Question: SQL Server 2008
SQL Query displays IP address if present
'''
SELECT [IP_ADDR1_TEXT], COUNT(distinct [IP_ADDR1_TEXT]) as Instances
FROM sem_computer, [dbo].[V_SEM_COMPUTER]
WHERE sem_computer.COMPUTER_ID = [dbo].[V_SEM_COMPUTER].COMPUTER_ID
AND [IP_ADDR1_TEXT] = '10.10.10.10'
GROUP BY [IP_ADDR1_TEXT]
'''
Output
'''
IP_ADDR1_TEXT Instances
10.10.10.10 1
'''
If IP address count is 0, the output is null.
How do I modify the query so that Instances outputs 0, next to the non-existant IP address, i.e.
'''
SELECT [IP_ADDR1_TEXT], COUNT(distinct [IP_ADDR1_TEXT]) as Instances
FROM sem_computer, [dbo].[V_SEM_COMPUTER]
WHERE sem_computer.COMPUTER_ID = [dbo].[V_SEM_COMPUTER].COMPUTER_ID
AND [IP_ADDR1_TEXT] = '10.10.10.11'
GROUP BY [IP_ADDR1_TEXT]
'''
Should output
'''
IP_ADDR1_TEXT Instances
10.10.10.11 0
'''
EDIT
Screenshot of VIEW

IP_ADDR1_TEXT is an ALIAS to
Column
CAST(CASE WHEN IP_ADDR1 < 0 THEN 0xFFFFFFFF + IP_ADDR1 ELSE IP_ADDR1 END / 256 / 256 / 256 & 0xFF AS VARCHAR) + '.' + CAST(CASE WHEN IP_ADDR1 < 0 THEN 0xFFFFFFFF + IP_ADDR1 ELSE IP_ADDR1 END / 256 / 256 & 0xFF AS VARCHAR) + '.' + CAST(CASE WHEN IP_ADDR1 < 0 THEN 0xFFFFFFFF + IP_ADDR1 ELSE IP_ADDR1 END / 256 & 0xFF AS VARCHAR) + '.' + CAST(CASE WHEN IP_ADDR1 < 0 THEN 0xFFFFFFFF + IP_ADDR1 ELSE IP_ADDR1 END & 0xFF AS VARCHAR)
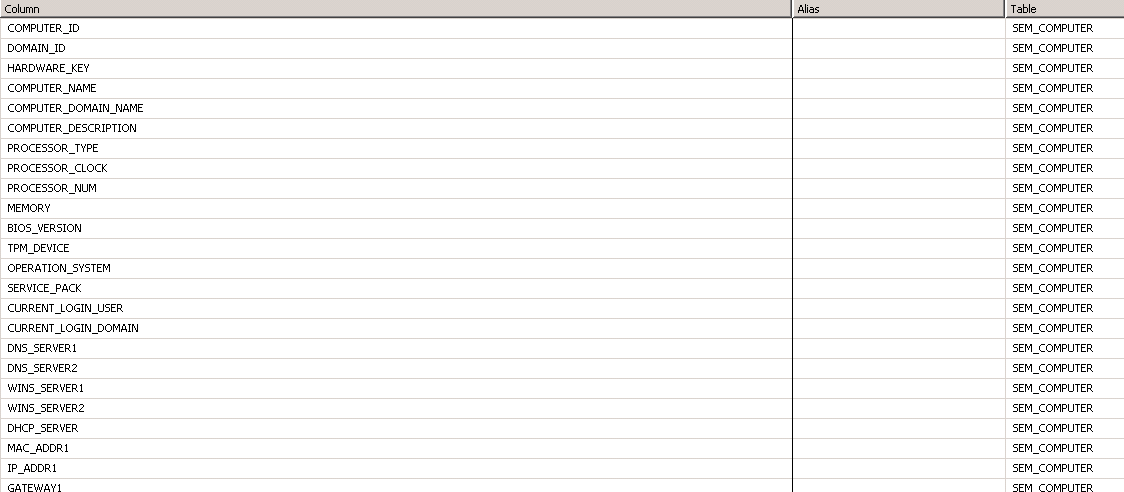
Answer: '''
SELECT [IP_ADDR1_TEXT], COALESCE(COUNT(distinct [IP_ADDR1_TEXT]),0) as Instances
FROM sem_computer LEFT JOIN [dbo].[V_SEM_COMPUTER]
ON sem_computer.COMPUTER_ID = [dbo].[V_SEM_COMPUTER].COMPUTER_ID
AND [IP_ADDR1_TEXT] = '10.10.10.11'
GROUP BY [IP_ADDR1_TEXT]
'''